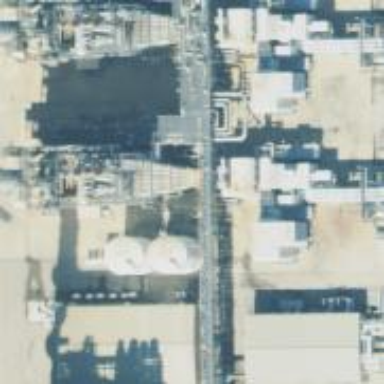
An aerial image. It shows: Gas turbine generator is in use.